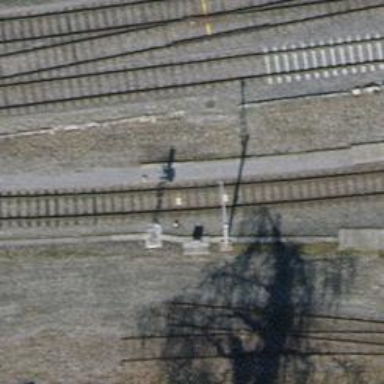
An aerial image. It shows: Railway track with contact lines for electrification.